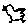
Label: bird